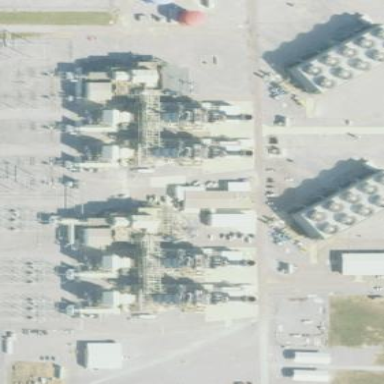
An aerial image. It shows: Industrial area with power plant.